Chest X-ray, PA view. Patient: 41 years old, sex F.
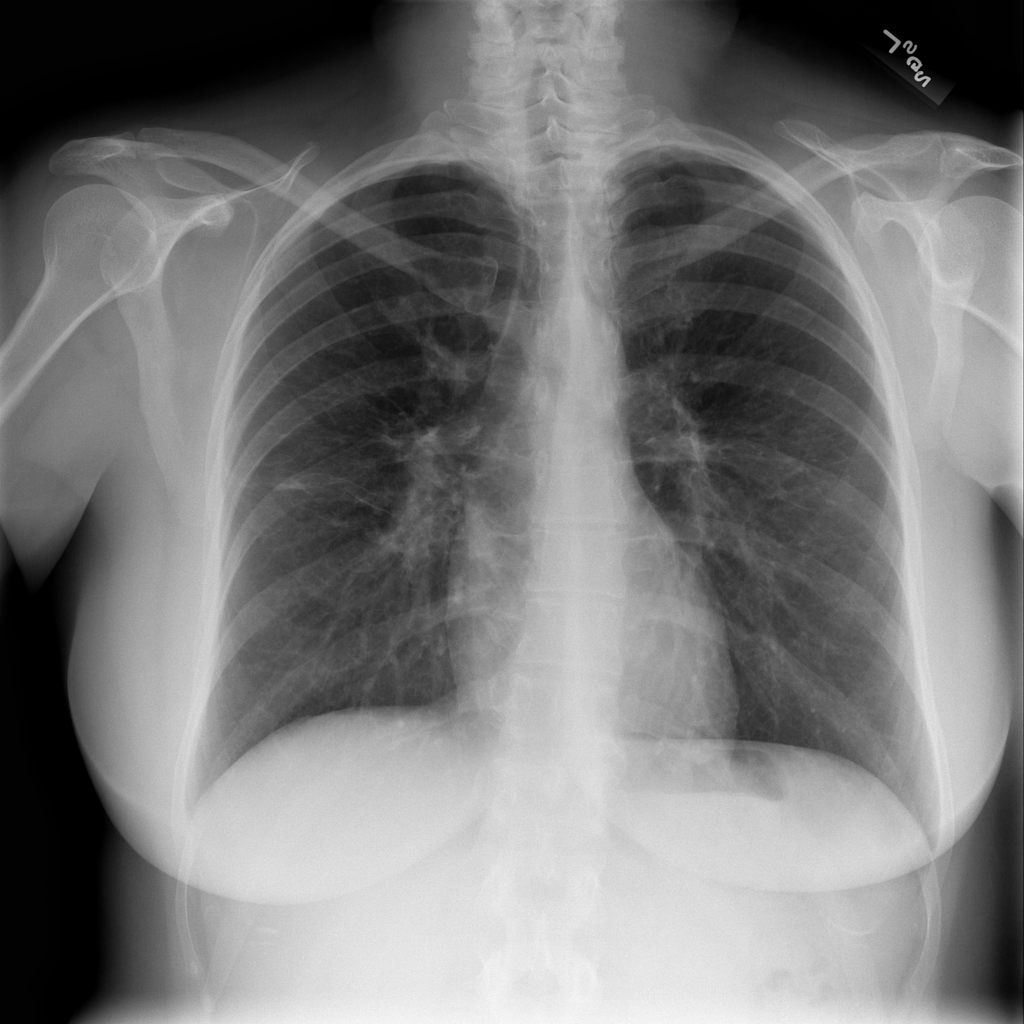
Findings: Atelectasis